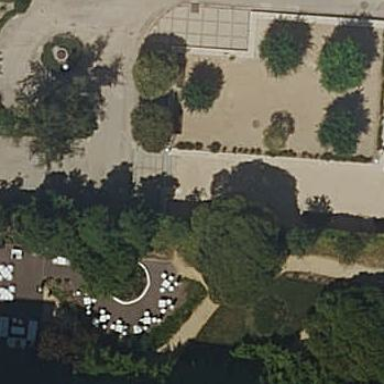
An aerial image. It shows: Hotel surrounded by lovely garden.